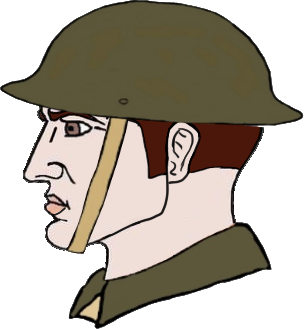
Label: 4_Yes_Chad